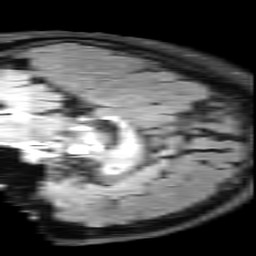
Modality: FLAIR
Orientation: sagittal
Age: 39
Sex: female
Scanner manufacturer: siemens
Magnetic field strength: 3 T
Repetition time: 9 s
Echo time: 0.104 s